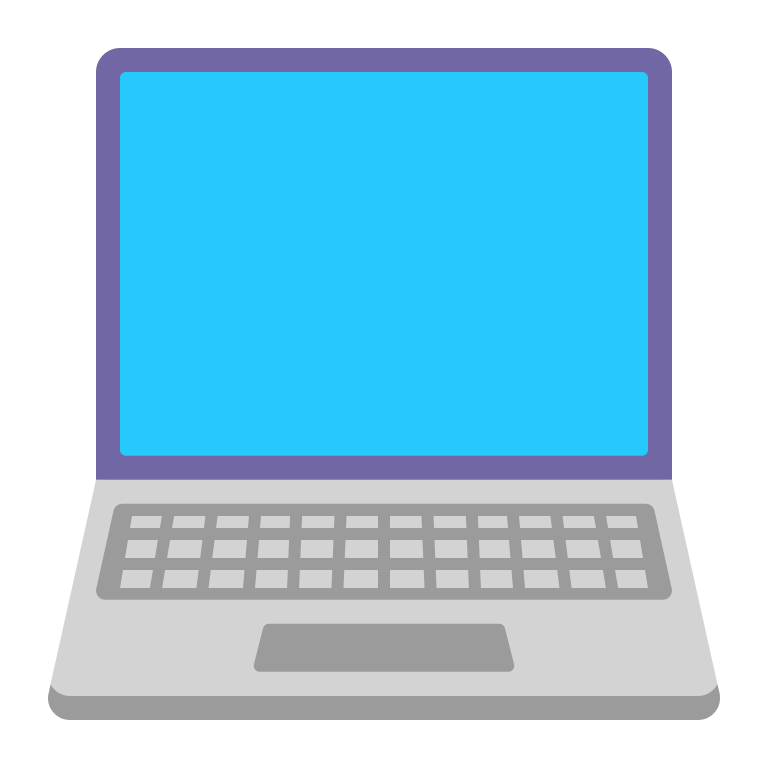
laptop flat